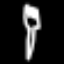
Label: fork